Question: I am working on MVC3 asp.net.
this is my sr=tatement in controller:-
'''
ViewBag.rawMaterialRequired = (from x in db.RawMaterial
join y in db.ProductFormulation on x.ID equals y.RawMaterialID
where y.ProductID == p select new { x.Description, y.Quantity });
'''
this is my code in View:-
'''
@foreach(var album in ViewBag.rawMaterialRequired)
{
@album<br />
}
</div>
'''
this is my output:-
'''
{ Description = Polymer 26500, Quantity = 10 }
{ Description = Polymer LD-M50, Quantity = 10 }
{ Description = Titanium R-104, Quantity = 20 }
'''
this is my desired output:-

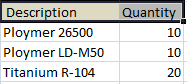
Answer: Start by designing a view model:
'''
public class ProductLineViewModel
{
public string Description { get; set; }
public int Quantity { get; set; }
}
'''
then in your controller use this view model:
'''
ViewBag.rawMaterialRequired =
from x in db.RawMaterial
join y in db.ProductFormulation on x.ID equals y.RawMaterialID
where y.ProductID == p
select new ProductLineViewModel
{
Description = x.Description,
Quantity = y.Quantity
};
'''
and inside the view:
'''
<table>
<thead>
<tr>
<th>Description</th>
<th>Quantity</th>
</tr>
</thead>
<tbody>
@foreach(var product in (IEnumerable<ProductLineViewModel>)ViewBag.rawMaterialRequired)
{
<tr>
<td>@product.Description</td>
<td>@product.Quantity</td>
</tr>
}
</tbody>
</table>
'''
That's was the first step into improving your code. The second step consists of getting rid of 'ViewBag' and use strongly typed views and display templates:
'''
public ActionResult Foo()
{
var model =
from x in db.RawMaterial
join y in db.ProductFormulation on x.ID equals y.RawMaterialID
where y.ProductID == p
select new ProductLineViewModel
{
Description = x.Description,
Quantity = y.Quantity
};
return View(model);
}
'''
and in the view remove any ugly loops thanks to display templates:
'''
@model IEnumerable<ProductLineViewModel>
<table>
<thead>
<tr>
<th>Description</th>
<th>Quantity</th>
</tr>
</thead>
<tbody>
@Html.DisplayForModel()
</tbody>
</table>
'''
and inside the display template ('~/Views/Shared/DisplayTemplates/ProductLineViewModel.cshtml'):
'''
@model ProductLineViewModel
<tr>
<td>@Html.DisplayFor(x => x.Description)</td>
<td>@Html.DisplayFor(x => x.Quantity)</td>
</tr>
'''